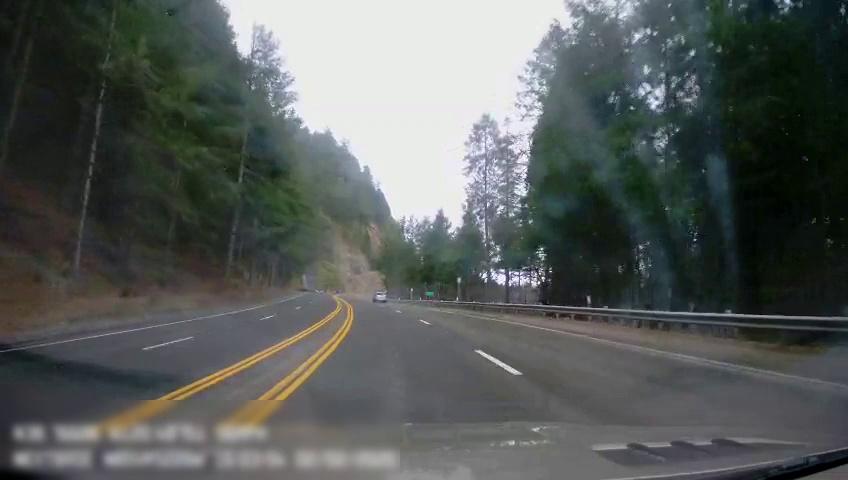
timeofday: Day
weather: Cloudy
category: Drivable Space
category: Vehicles | Car
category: Lanes | Alternate Lane
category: Lanes | Alternate Lane
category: Lanes | Alternate Lane
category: Lanes | Current Lane
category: Lanes | Current Lane
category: Lanes | Alternate Lane
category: Traffic | Signs